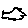
Label: cloud